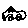
Label: car